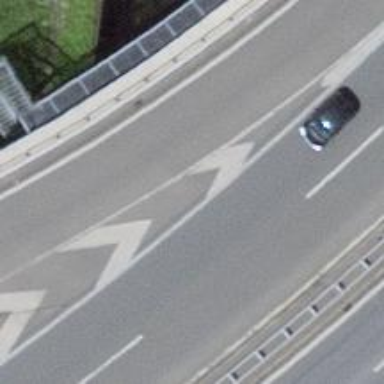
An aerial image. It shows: Asphalt surface bridge on motorway link.